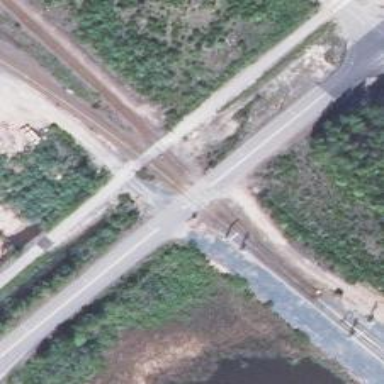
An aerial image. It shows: Light signal at railway crossing.